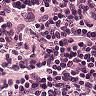
Metastatic tissue present: no